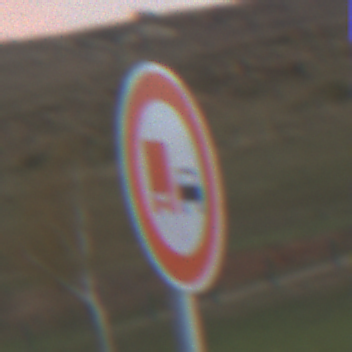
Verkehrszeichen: UeberholverbotKraftfahrzeuge
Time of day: SunriseSunset
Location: Outdoor (RoadRail)
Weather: PartlyCloudy
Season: NotSpecified
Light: Natural